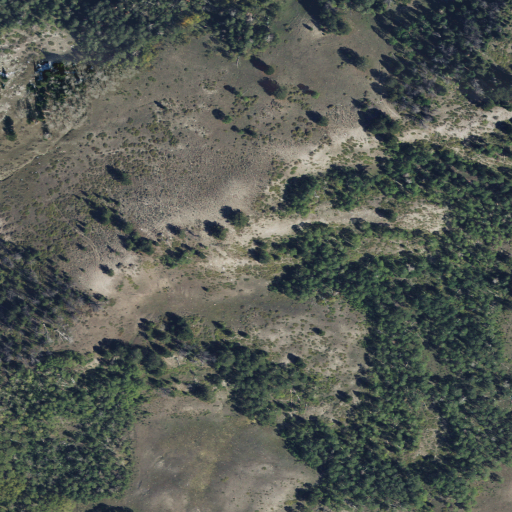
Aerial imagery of plain(s) in Utah named Salina Flats containing deciduous forest, shrub, mixed forest, and evergreen forest